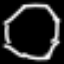
Label: octagon